Chest X-ray:
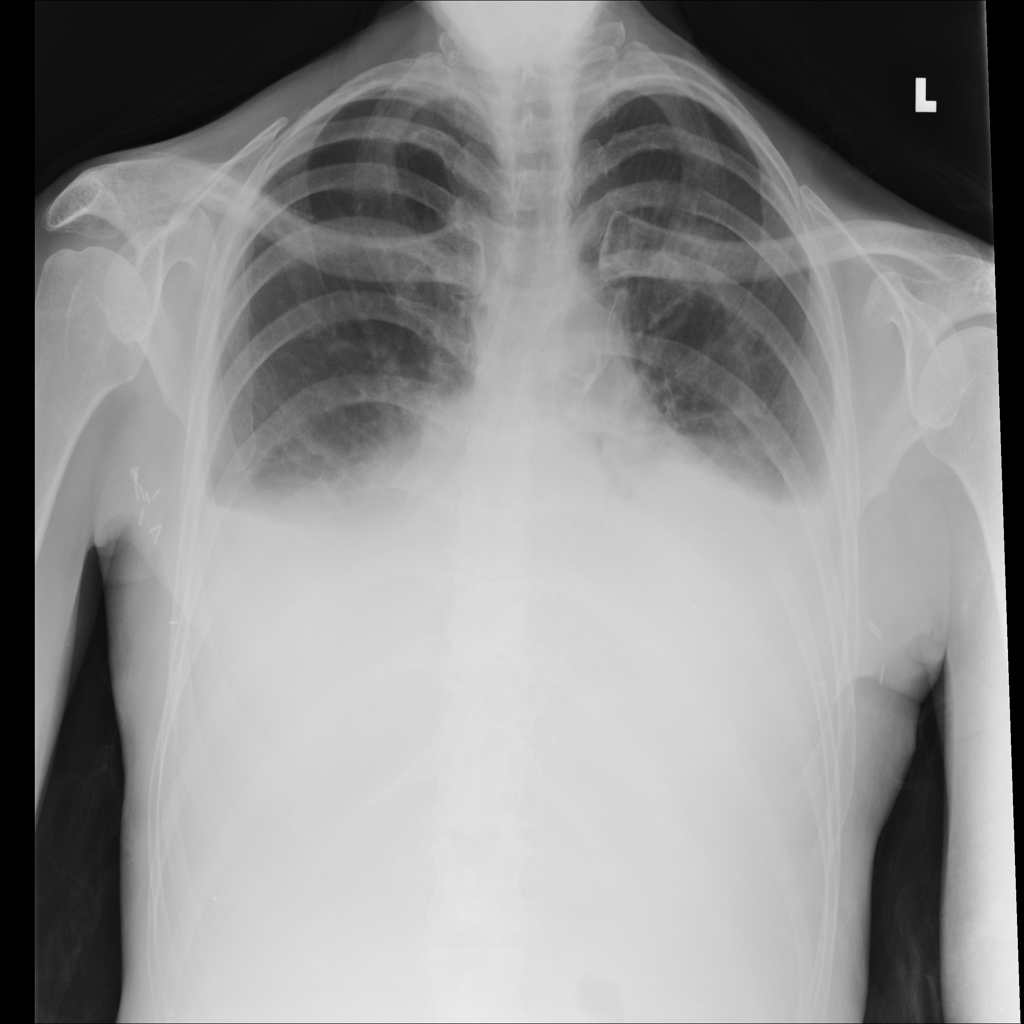
Findings: Effusion, Consolidation
No abnormal finding: no